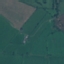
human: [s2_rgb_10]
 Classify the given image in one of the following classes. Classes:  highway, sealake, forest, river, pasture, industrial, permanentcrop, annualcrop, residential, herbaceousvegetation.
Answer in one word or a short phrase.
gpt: Pasture